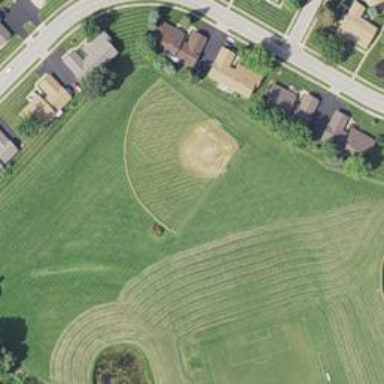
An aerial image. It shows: Baseball pitch for leisure land.